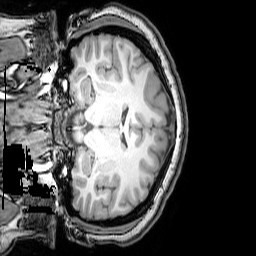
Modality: T1w
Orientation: coronal
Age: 24
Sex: female
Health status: healthy
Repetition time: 0.081 s
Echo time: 0.037 s